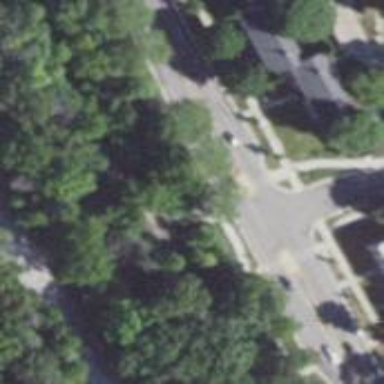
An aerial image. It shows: Marked crossing on asphalt path.